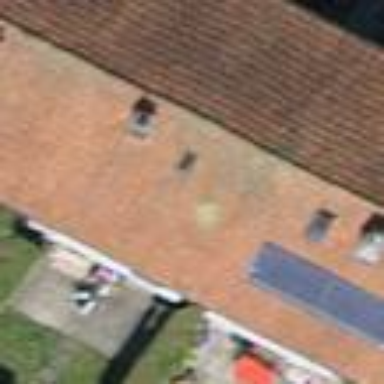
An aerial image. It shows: Building with tiled roof.